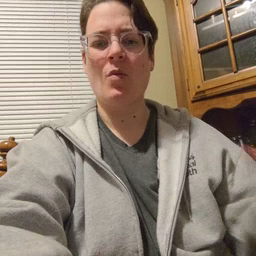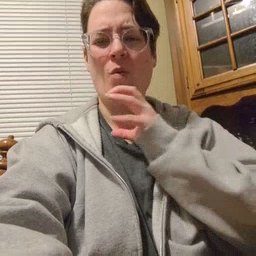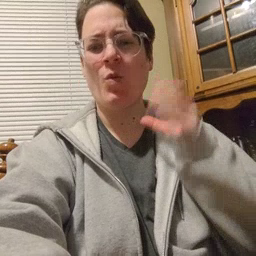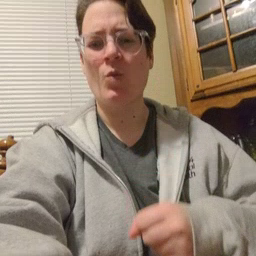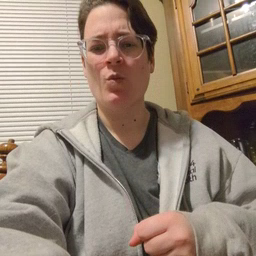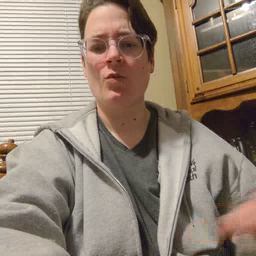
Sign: old